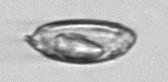
Label: Katodinium_or_Torodinium